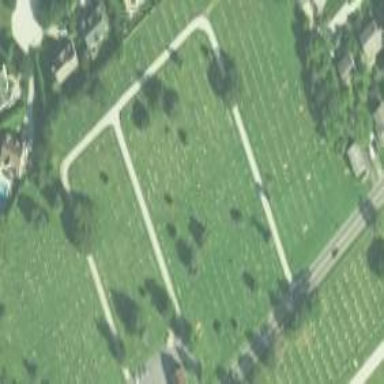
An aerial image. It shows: Cemetery.